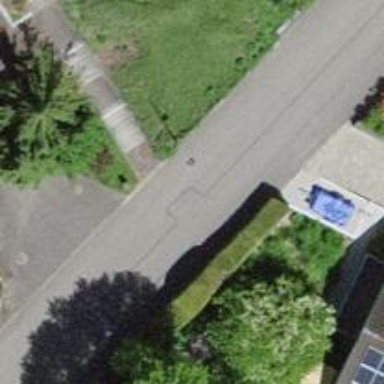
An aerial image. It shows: Set of steps on the road.